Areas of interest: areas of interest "Tennis Court"
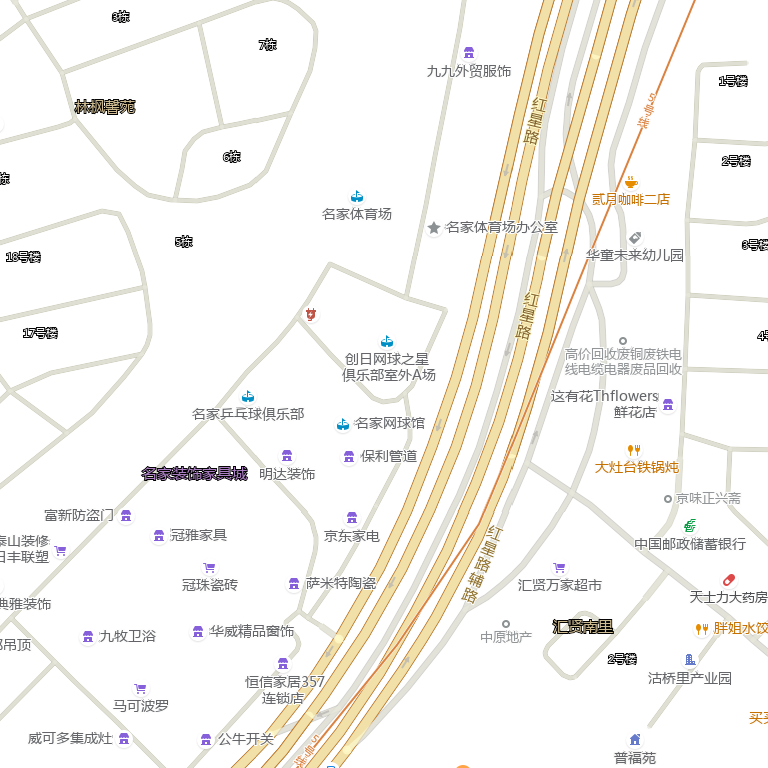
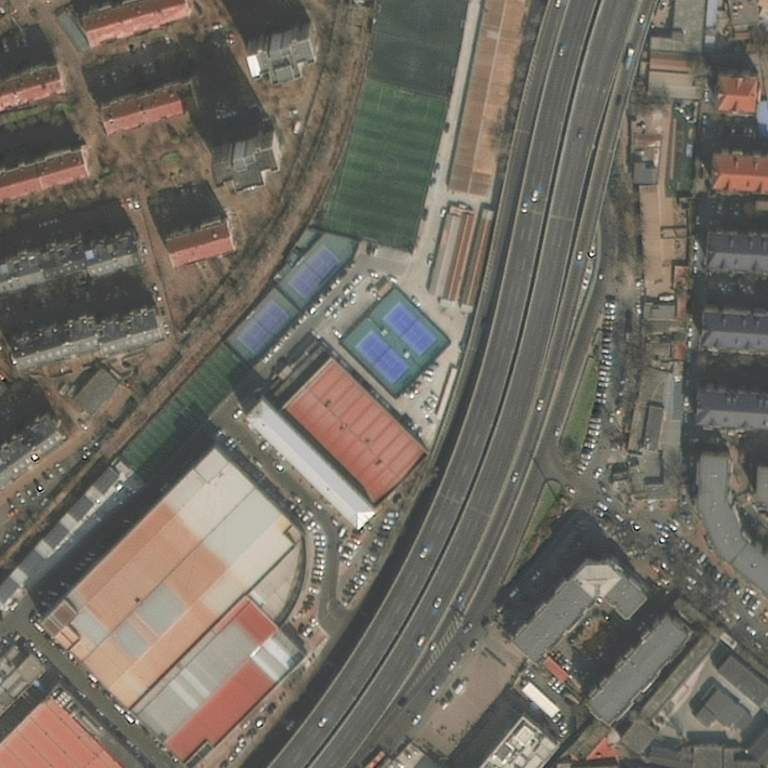